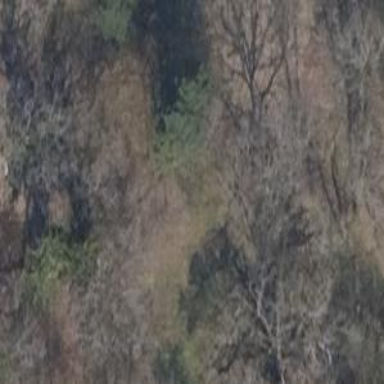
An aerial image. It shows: Natural monument featuring deciduous broadleaved tree.